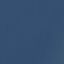
Land use / land cover: SeaLake